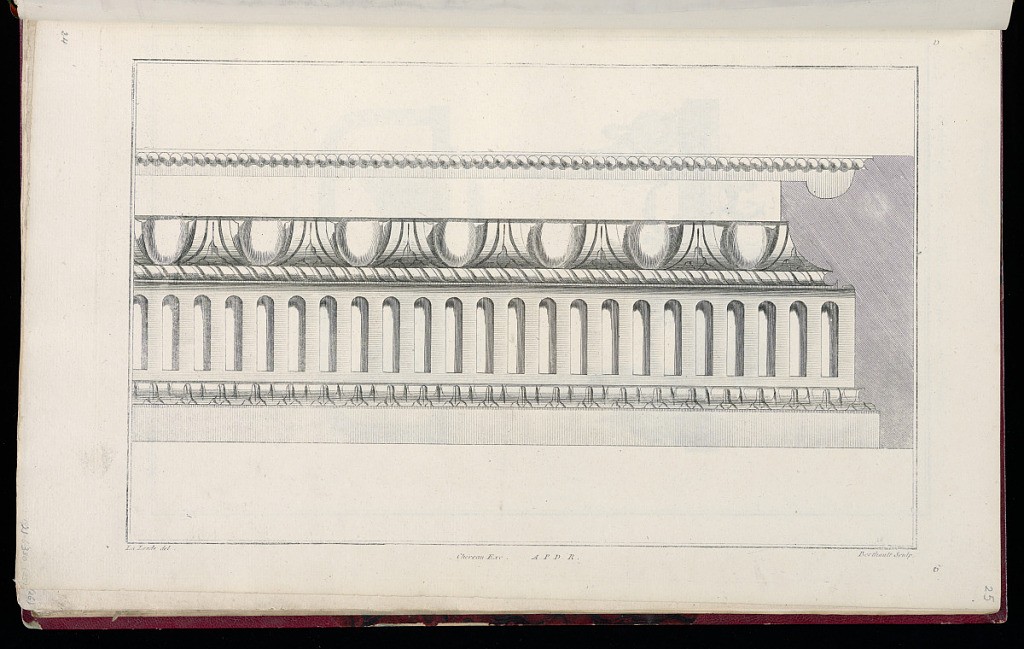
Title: Border Design with Cross-Section
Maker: Richard de Lalonde, French, active 1780–96
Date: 1785-1788
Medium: Etching on off-white laid paper
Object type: Print
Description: Border design with bands of molding and its cross section at the right. From top to bottom, the molding ornamentation consists of: bead course, planar facade, large egg and dart, ribbon twist, fluting, and lamb's tongue. The plate is signed and numbered.